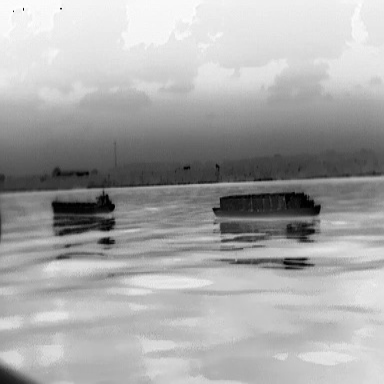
There is a fishing_boat in the infrared image.